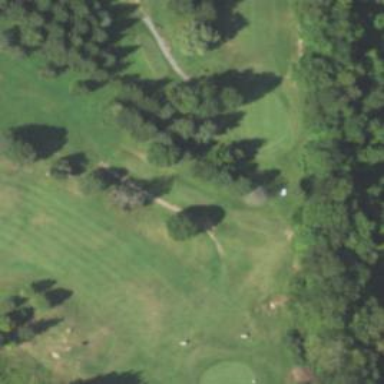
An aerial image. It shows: Path for both roads and golfers.